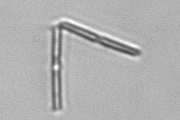
Label: Thalassionema